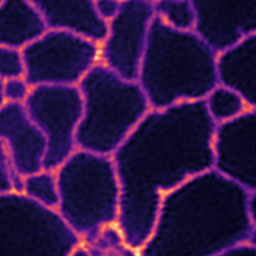
Label: Super-resolution ER image